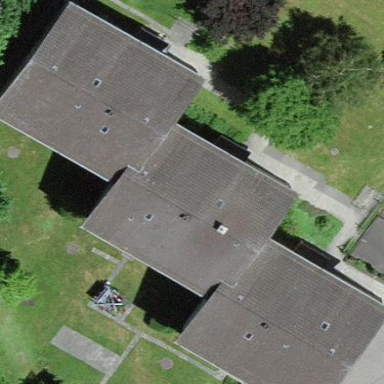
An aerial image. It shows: Terrace building.